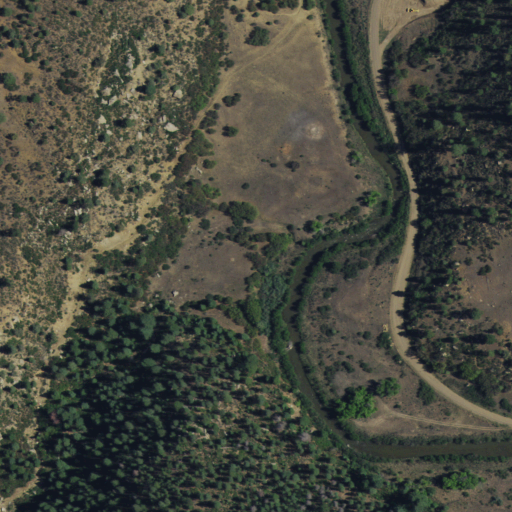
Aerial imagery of valley in New Mexico named Hondo Canyon containing shrub, evergreen forest, and woody wetlands